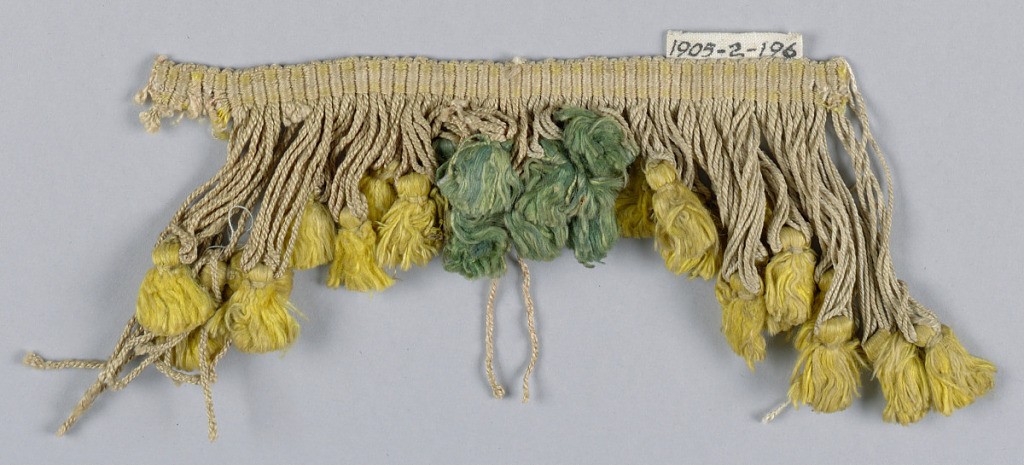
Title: Fringe
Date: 16th century
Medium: silk Technique: plain weave
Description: Yellow and green fringe with a heading and looped skirt threads holding tufts arranged to form a pointed edge.